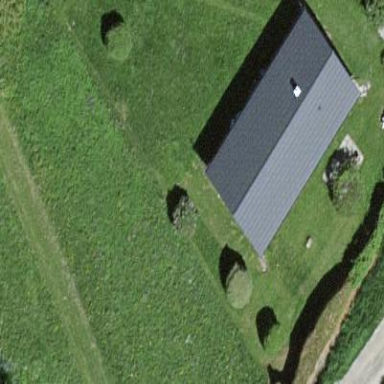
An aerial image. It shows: Simple house.